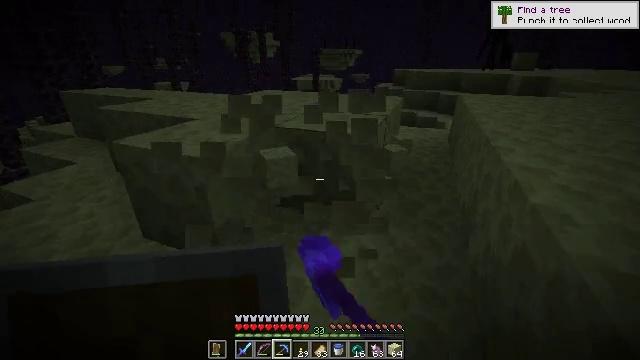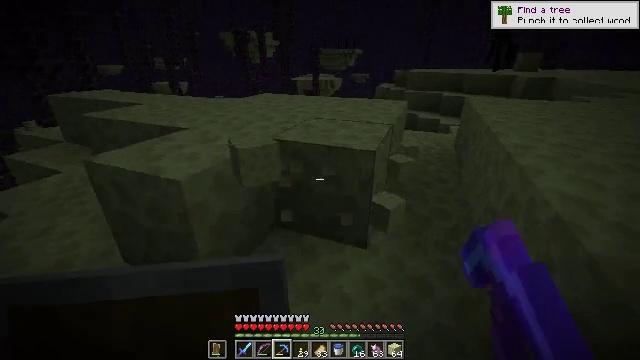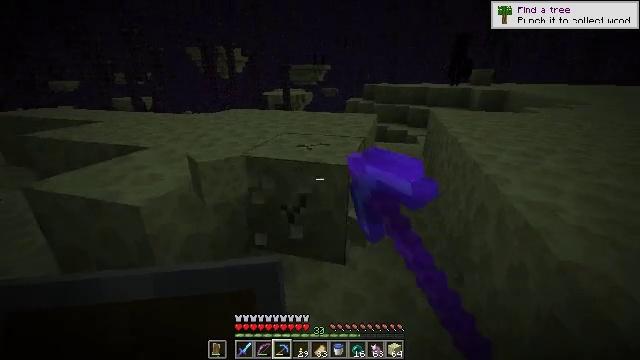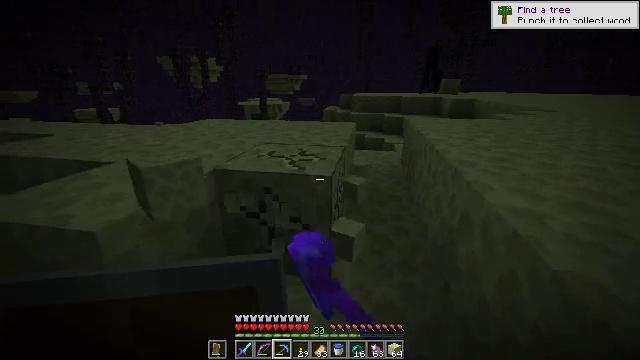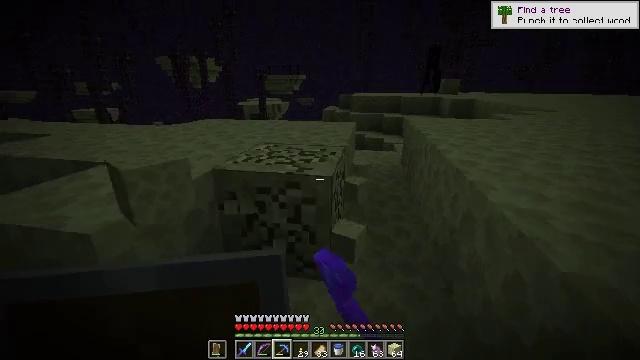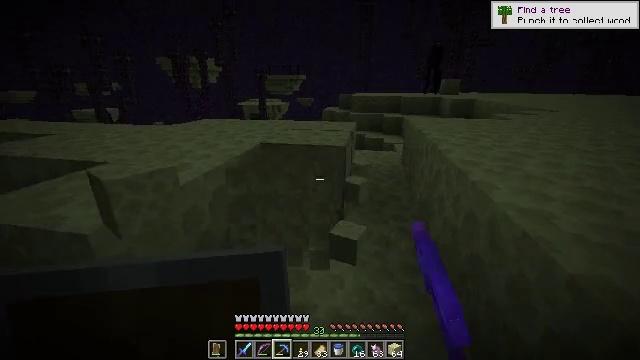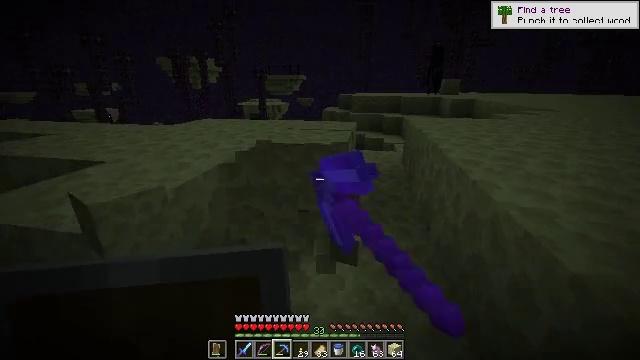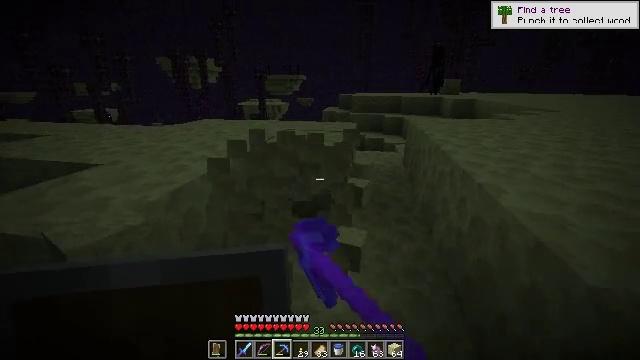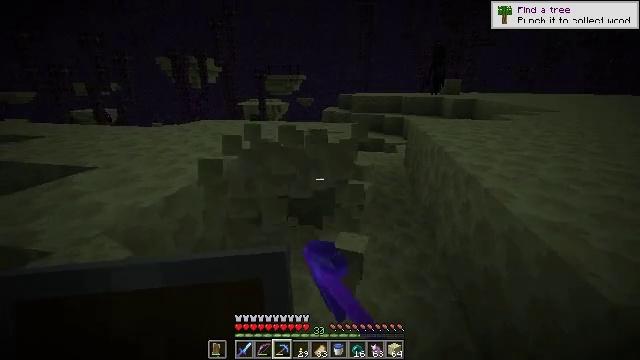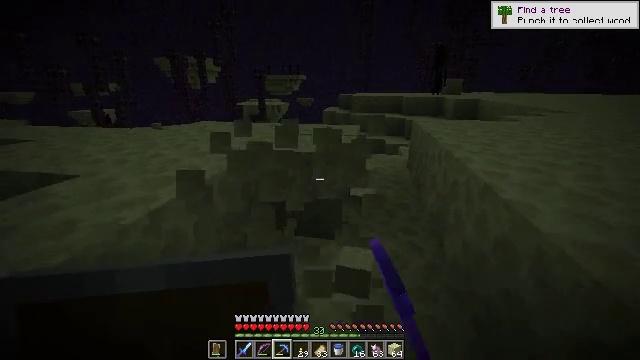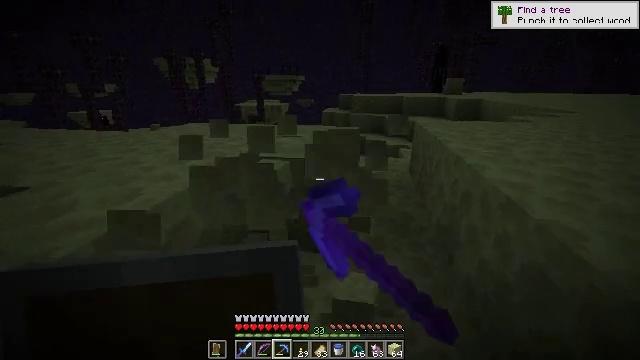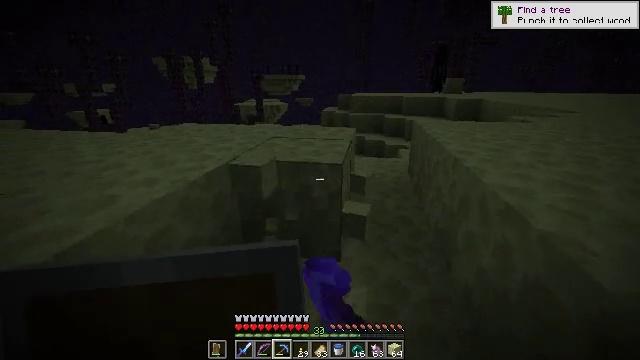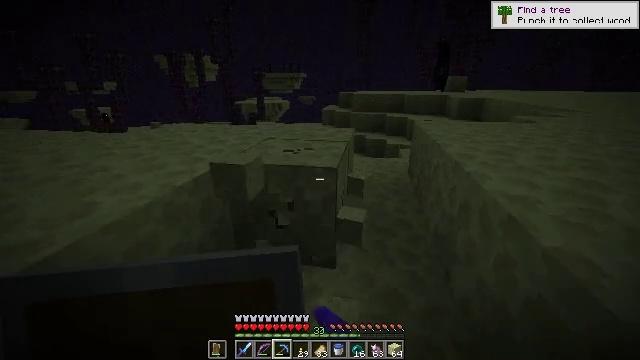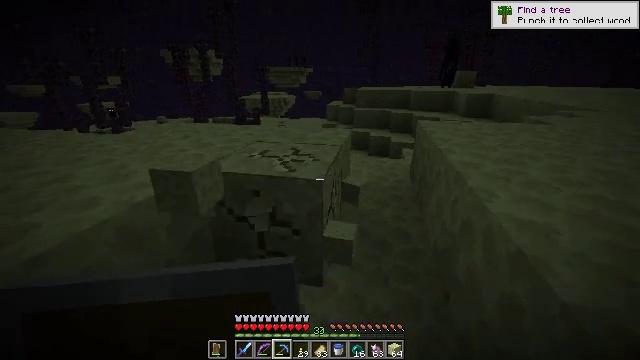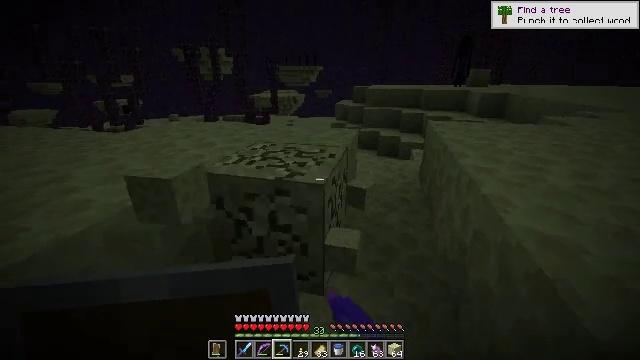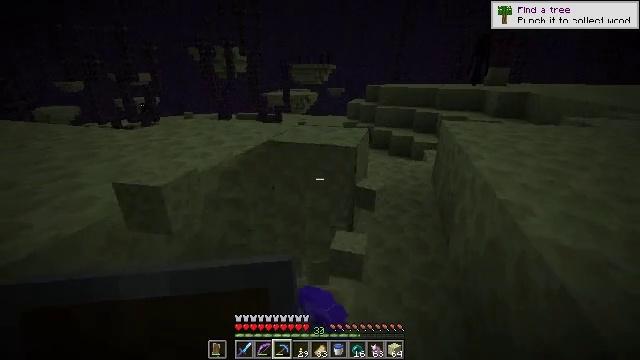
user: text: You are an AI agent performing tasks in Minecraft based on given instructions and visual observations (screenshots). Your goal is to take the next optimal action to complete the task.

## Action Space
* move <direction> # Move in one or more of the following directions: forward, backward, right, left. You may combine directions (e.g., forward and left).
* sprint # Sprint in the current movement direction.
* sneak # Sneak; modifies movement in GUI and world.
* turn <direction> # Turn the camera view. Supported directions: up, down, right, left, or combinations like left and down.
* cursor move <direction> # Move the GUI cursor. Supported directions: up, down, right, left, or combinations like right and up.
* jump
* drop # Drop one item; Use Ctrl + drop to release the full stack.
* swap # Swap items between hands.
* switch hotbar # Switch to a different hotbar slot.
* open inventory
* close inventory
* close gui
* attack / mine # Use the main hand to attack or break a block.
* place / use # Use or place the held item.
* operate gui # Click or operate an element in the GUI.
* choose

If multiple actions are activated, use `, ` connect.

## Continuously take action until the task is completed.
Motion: motion action
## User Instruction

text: Gather end stone from the End.
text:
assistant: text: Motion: move forward, attack / mine
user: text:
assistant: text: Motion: turn right and up, attack / mine
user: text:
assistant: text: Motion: turn right and up, attack / mine
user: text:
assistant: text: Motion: attack / mine
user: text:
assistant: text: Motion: attack / mine
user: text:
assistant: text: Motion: attack / mine
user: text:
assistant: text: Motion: move forward, attack / mine
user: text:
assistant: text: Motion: move forward, attack / mine
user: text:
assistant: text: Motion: move forward, attack / mine
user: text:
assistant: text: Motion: move forward and move right, attack / mine
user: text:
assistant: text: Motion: move forward and move right, attack / mine
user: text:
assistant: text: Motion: move forward and move right, attack / mine
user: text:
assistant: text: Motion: move forward, turn left, attack / mine
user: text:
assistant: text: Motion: turn left, attack / mine
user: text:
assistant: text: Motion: turn left, attack / mine
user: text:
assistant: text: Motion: turn left, attack / mine
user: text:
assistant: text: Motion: attack / mine
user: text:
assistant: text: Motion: attack / mine
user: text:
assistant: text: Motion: move forward and move right, attack / mine
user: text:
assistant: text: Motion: move forward and move right, attack / mine
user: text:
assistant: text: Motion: move forward and move right, turn left, attack / mine
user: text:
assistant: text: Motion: move forward and move right, turn left, attack / mine
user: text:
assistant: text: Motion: move forward and move right, attack / mine
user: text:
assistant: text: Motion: move forward and move right, attack / mine
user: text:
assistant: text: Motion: move forward, turn left, attack / mine
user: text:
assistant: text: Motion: move forward, attack / mine
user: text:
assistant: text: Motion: move forward, turn left, attack / mine
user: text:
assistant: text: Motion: move forward, turn left, attack / mine
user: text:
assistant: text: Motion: move forward, turn left, attack / mine
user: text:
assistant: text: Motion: move forward, turn left, attack / mine